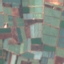
Land use / land cover class: PermanentCrop